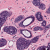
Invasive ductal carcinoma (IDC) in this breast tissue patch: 0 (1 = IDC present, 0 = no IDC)